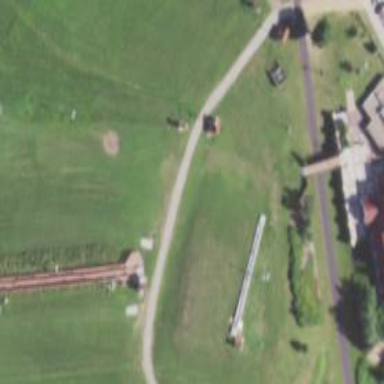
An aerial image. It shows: Disc golf tee area.